Aerial crown-view tile of a tropical tree (Barro Colorado Island, Panama), acquired 20240611:
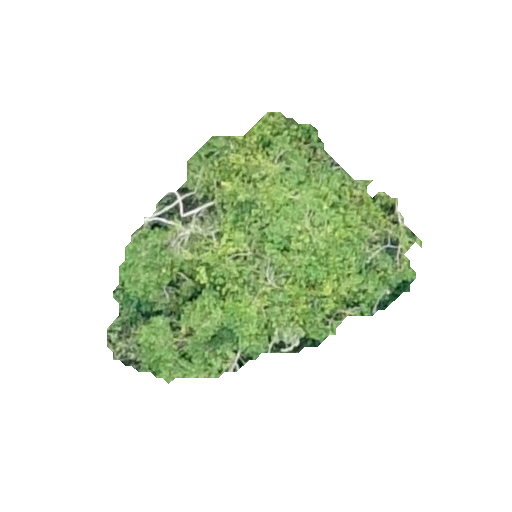
Species: Protium stevensonii
GBIF accepted scientific name: Tetragastris panamensis
Crown area: 83.431 m²